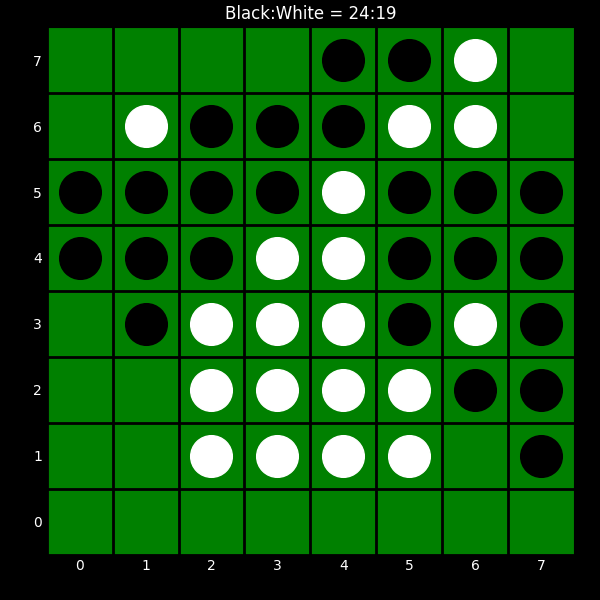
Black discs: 24
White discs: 19